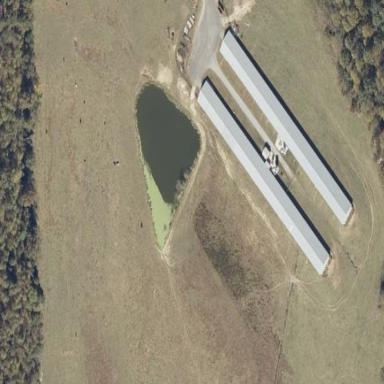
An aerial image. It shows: Farm auxiliary building.